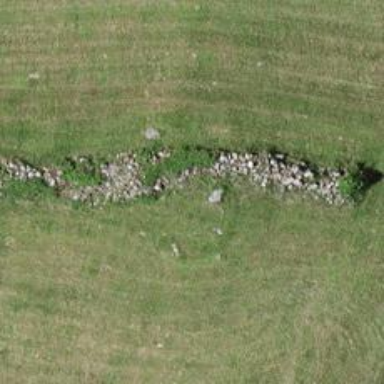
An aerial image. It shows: Dry stone wall barrier.